Question: I have 3 tables: Emplyees, Jobs and Departments

What I'm trying to achieve is to get the number of emplyees from one department.
I tried something:
'''
SELECT count(Emplyees.id) FROM Emplyees
INNER JOIN Job ON (Job.id = Emplyees.job_id)
INNER JOIN Department ON (Department.id = 2)
'''
but it returns the number of emplyees from all departments.
Any advice please?
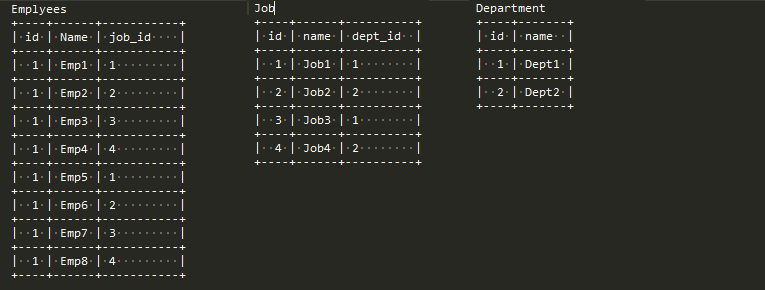
Answer: An EXISTS clause will allow you to limit by the existence of something without having to worry about whether or not an employee also has other jobs, which will keep your count easy to figure.
Also, since the only thing you need from the department is the id, you can leave that table out and just filter by the dept_id field of the Job table.
'''
SELECT count(id)
FROM Employees
WHERE EXISTS (
SELECT 1
FROM Job
WHERE id = Employees.job_id
AND dept_id = 2
)
'''